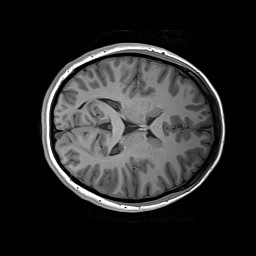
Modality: T1w
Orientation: axial
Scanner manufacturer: siemens
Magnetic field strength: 3 T
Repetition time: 2.2 s
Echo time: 0.00244 s